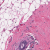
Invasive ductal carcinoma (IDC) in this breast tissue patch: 0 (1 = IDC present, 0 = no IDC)